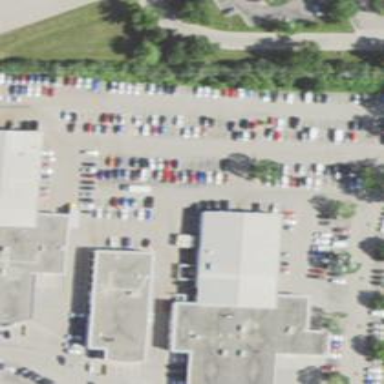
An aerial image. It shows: Building that houses car shop.